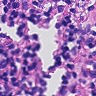
Metastatic tissue present: no